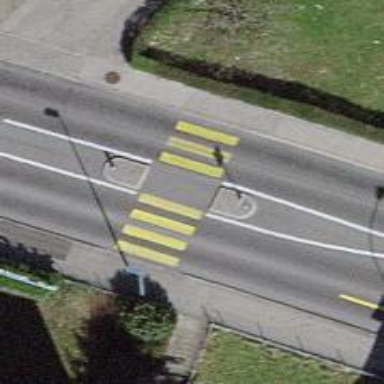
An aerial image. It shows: Uncontrolled road crossing.